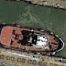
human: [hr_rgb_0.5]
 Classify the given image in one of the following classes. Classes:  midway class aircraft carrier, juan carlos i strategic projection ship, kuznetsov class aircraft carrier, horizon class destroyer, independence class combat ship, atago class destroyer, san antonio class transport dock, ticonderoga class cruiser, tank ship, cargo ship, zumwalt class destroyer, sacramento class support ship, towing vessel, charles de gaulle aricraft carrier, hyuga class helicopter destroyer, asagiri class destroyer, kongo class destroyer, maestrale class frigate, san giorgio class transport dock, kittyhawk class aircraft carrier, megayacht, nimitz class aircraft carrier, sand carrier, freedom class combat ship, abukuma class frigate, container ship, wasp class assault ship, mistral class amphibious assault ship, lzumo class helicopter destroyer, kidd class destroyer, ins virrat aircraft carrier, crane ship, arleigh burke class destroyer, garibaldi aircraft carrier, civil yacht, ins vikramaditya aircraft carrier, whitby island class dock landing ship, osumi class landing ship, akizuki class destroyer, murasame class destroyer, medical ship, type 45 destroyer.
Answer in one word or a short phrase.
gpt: Towing vessel